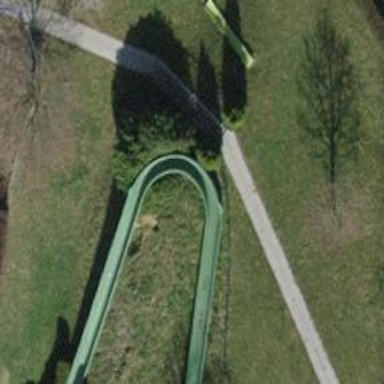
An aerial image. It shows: Water slide attraction.